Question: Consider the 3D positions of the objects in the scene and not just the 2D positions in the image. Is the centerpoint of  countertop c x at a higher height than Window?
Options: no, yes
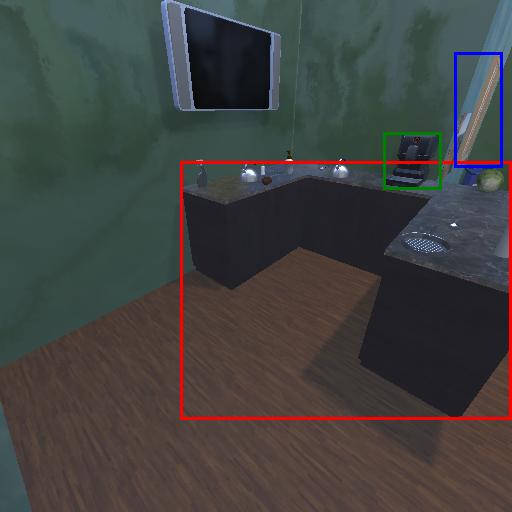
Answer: no